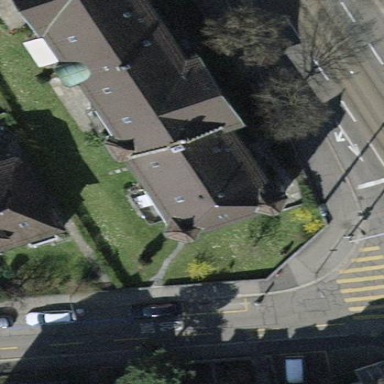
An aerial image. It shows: Semidetached house.